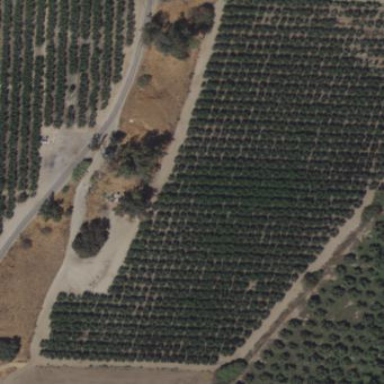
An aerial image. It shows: Orchard filled with plum trees.